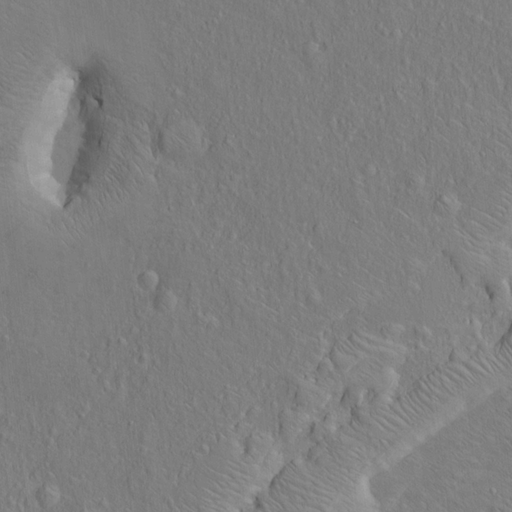
Classes present: Background, Cone